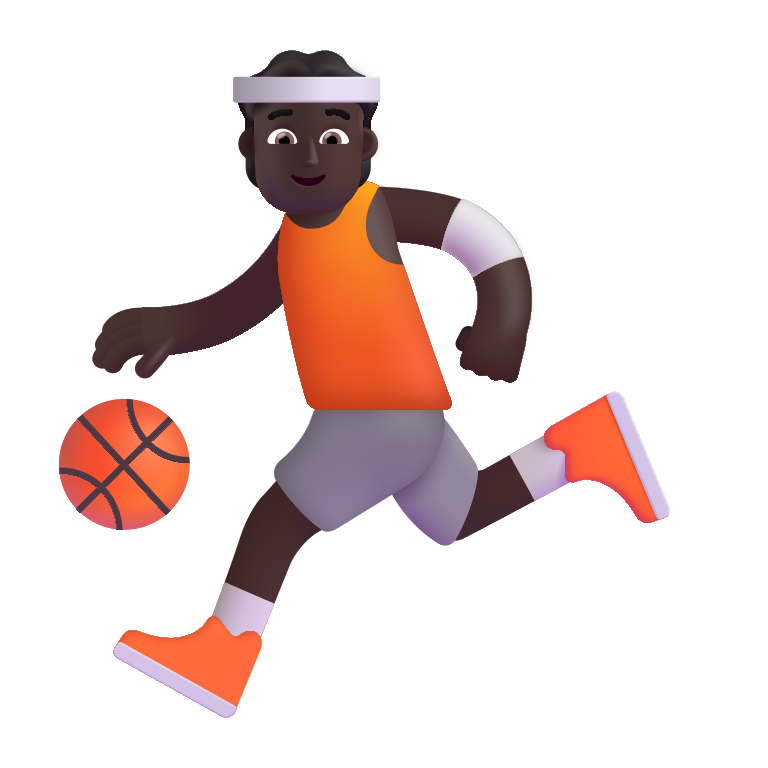
person bouncing ball color dark